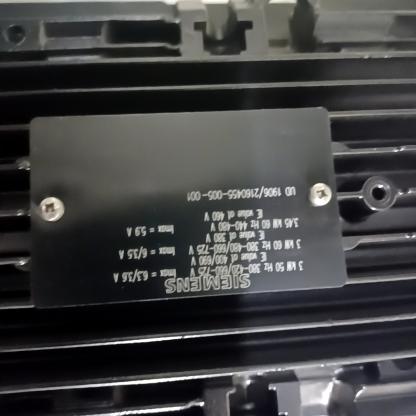
Klasa: tabliczka-znamionowa